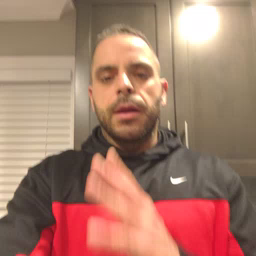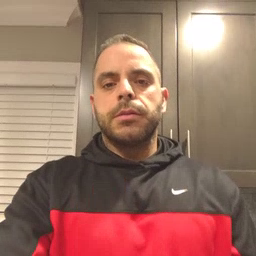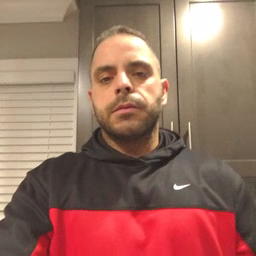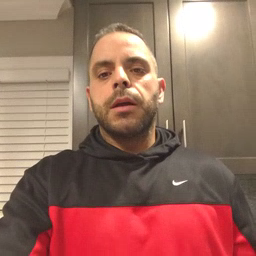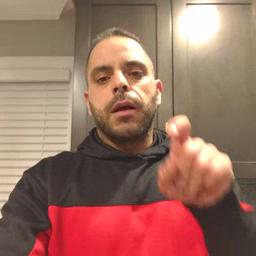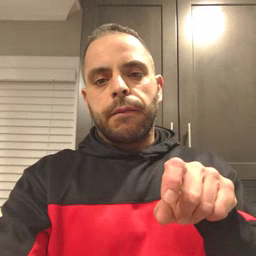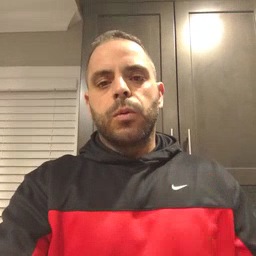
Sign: haveto